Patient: sex M, age 59
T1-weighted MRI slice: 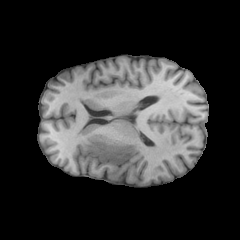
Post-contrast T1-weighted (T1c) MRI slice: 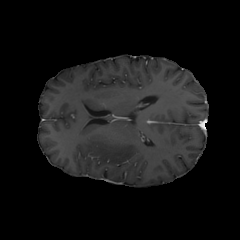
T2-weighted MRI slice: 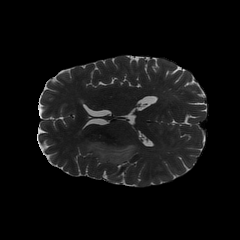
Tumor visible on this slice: yes
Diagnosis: Astrocytoma, IDH-wildtype
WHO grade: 3